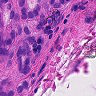
Metastatic tissue present: yes